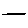
Label: line